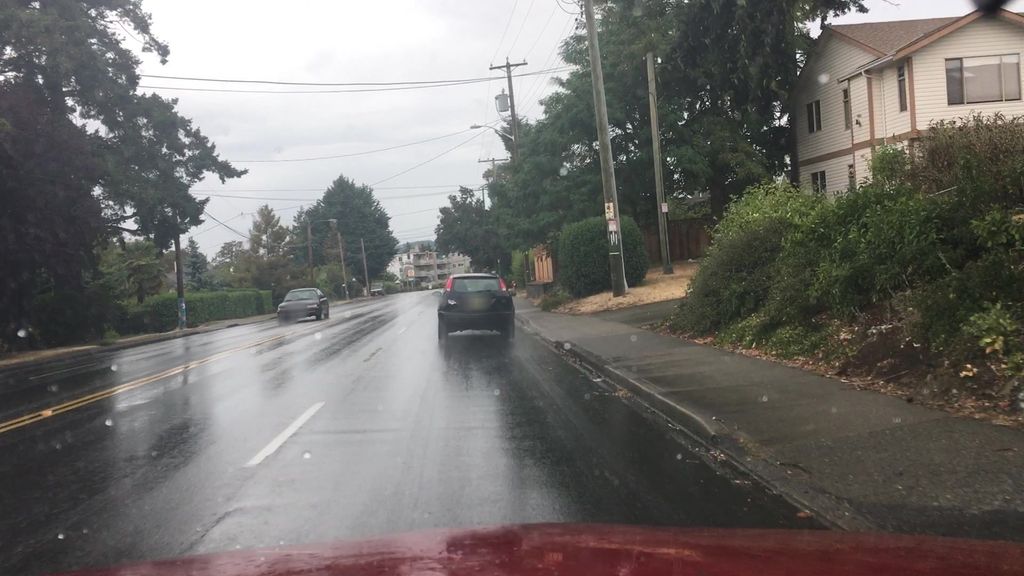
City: victoria